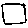
Label: square